Field crop: tomato
Growth stage: 1
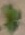
Species: solanum